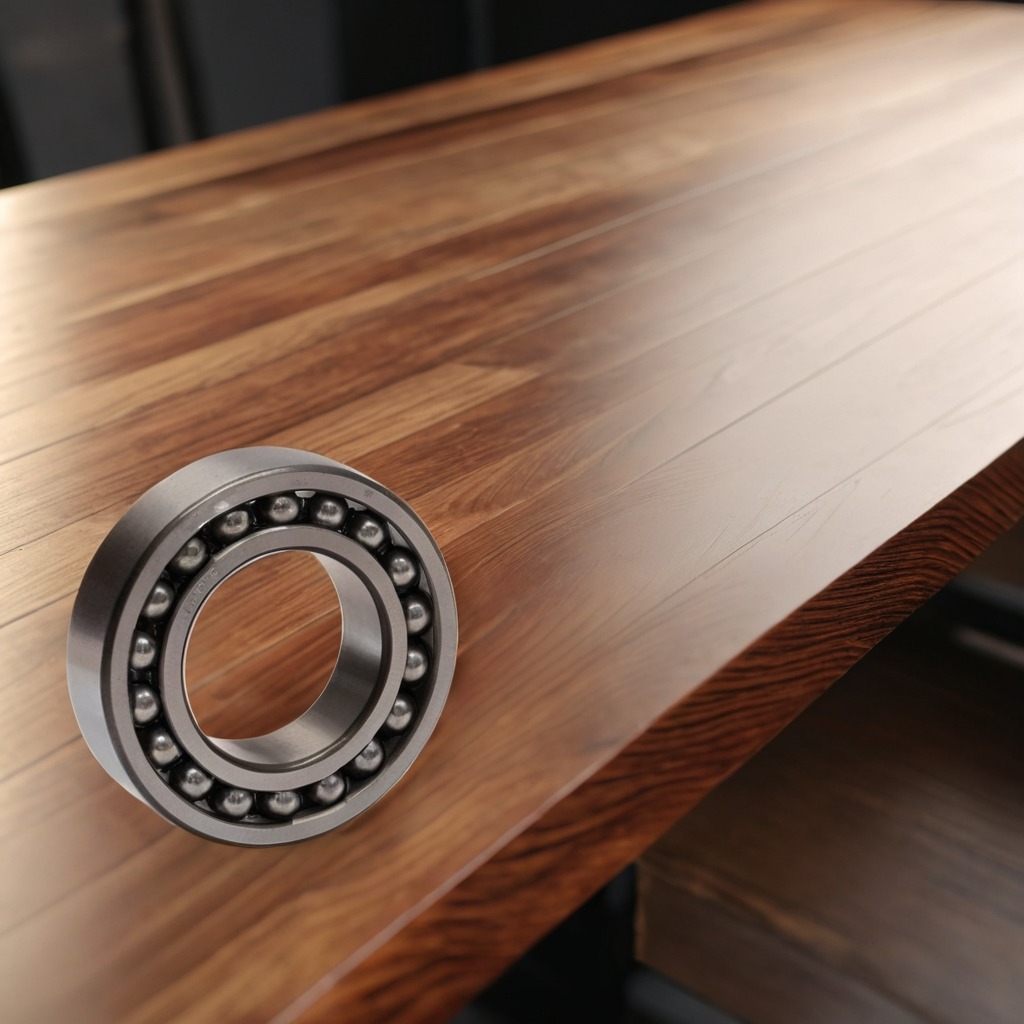
A metal ball bearing is lying on a wooden table in a carpentry studio.